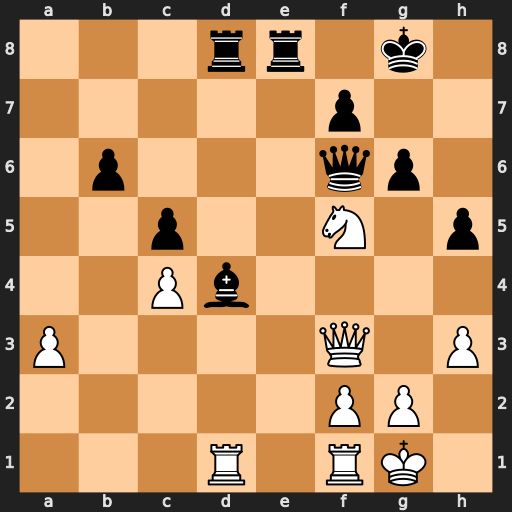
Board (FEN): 3rr1k1/5p2/1p3qp1/2p2N1p/2Pb4/P4Q1P/5PP1/3R1RK1
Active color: w
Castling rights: -
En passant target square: -
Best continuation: Nxd4 Qxd4 Rxd4